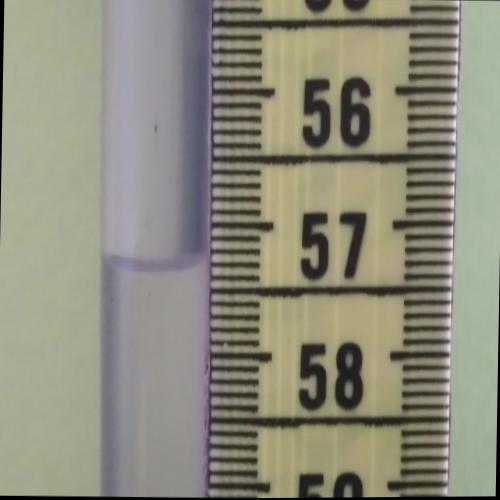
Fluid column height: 57.3 cm